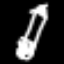
Label: pencil